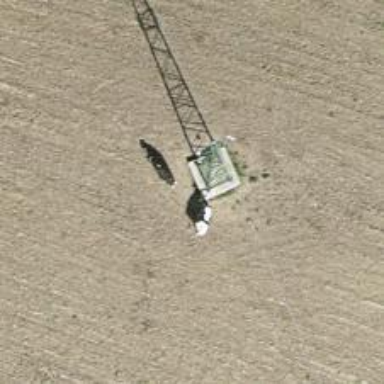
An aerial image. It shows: Power tower.